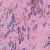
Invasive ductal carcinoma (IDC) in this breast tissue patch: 1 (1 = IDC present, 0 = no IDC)